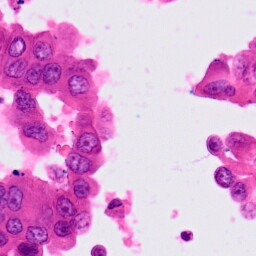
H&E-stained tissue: Lung